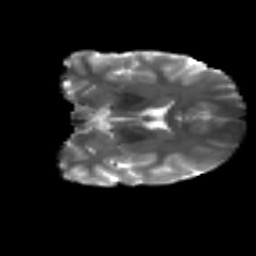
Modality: T2w
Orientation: coronal
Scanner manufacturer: siemens
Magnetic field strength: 3 T
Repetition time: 4.16 s
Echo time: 0.0806 s